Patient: sex F, age 53
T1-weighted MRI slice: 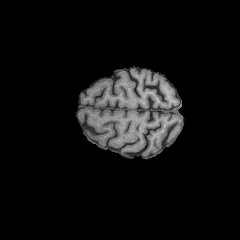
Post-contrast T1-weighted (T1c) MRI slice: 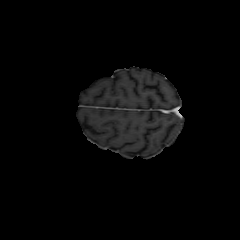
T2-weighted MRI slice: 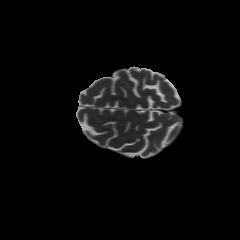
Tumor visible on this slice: no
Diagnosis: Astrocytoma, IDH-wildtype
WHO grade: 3